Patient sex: M
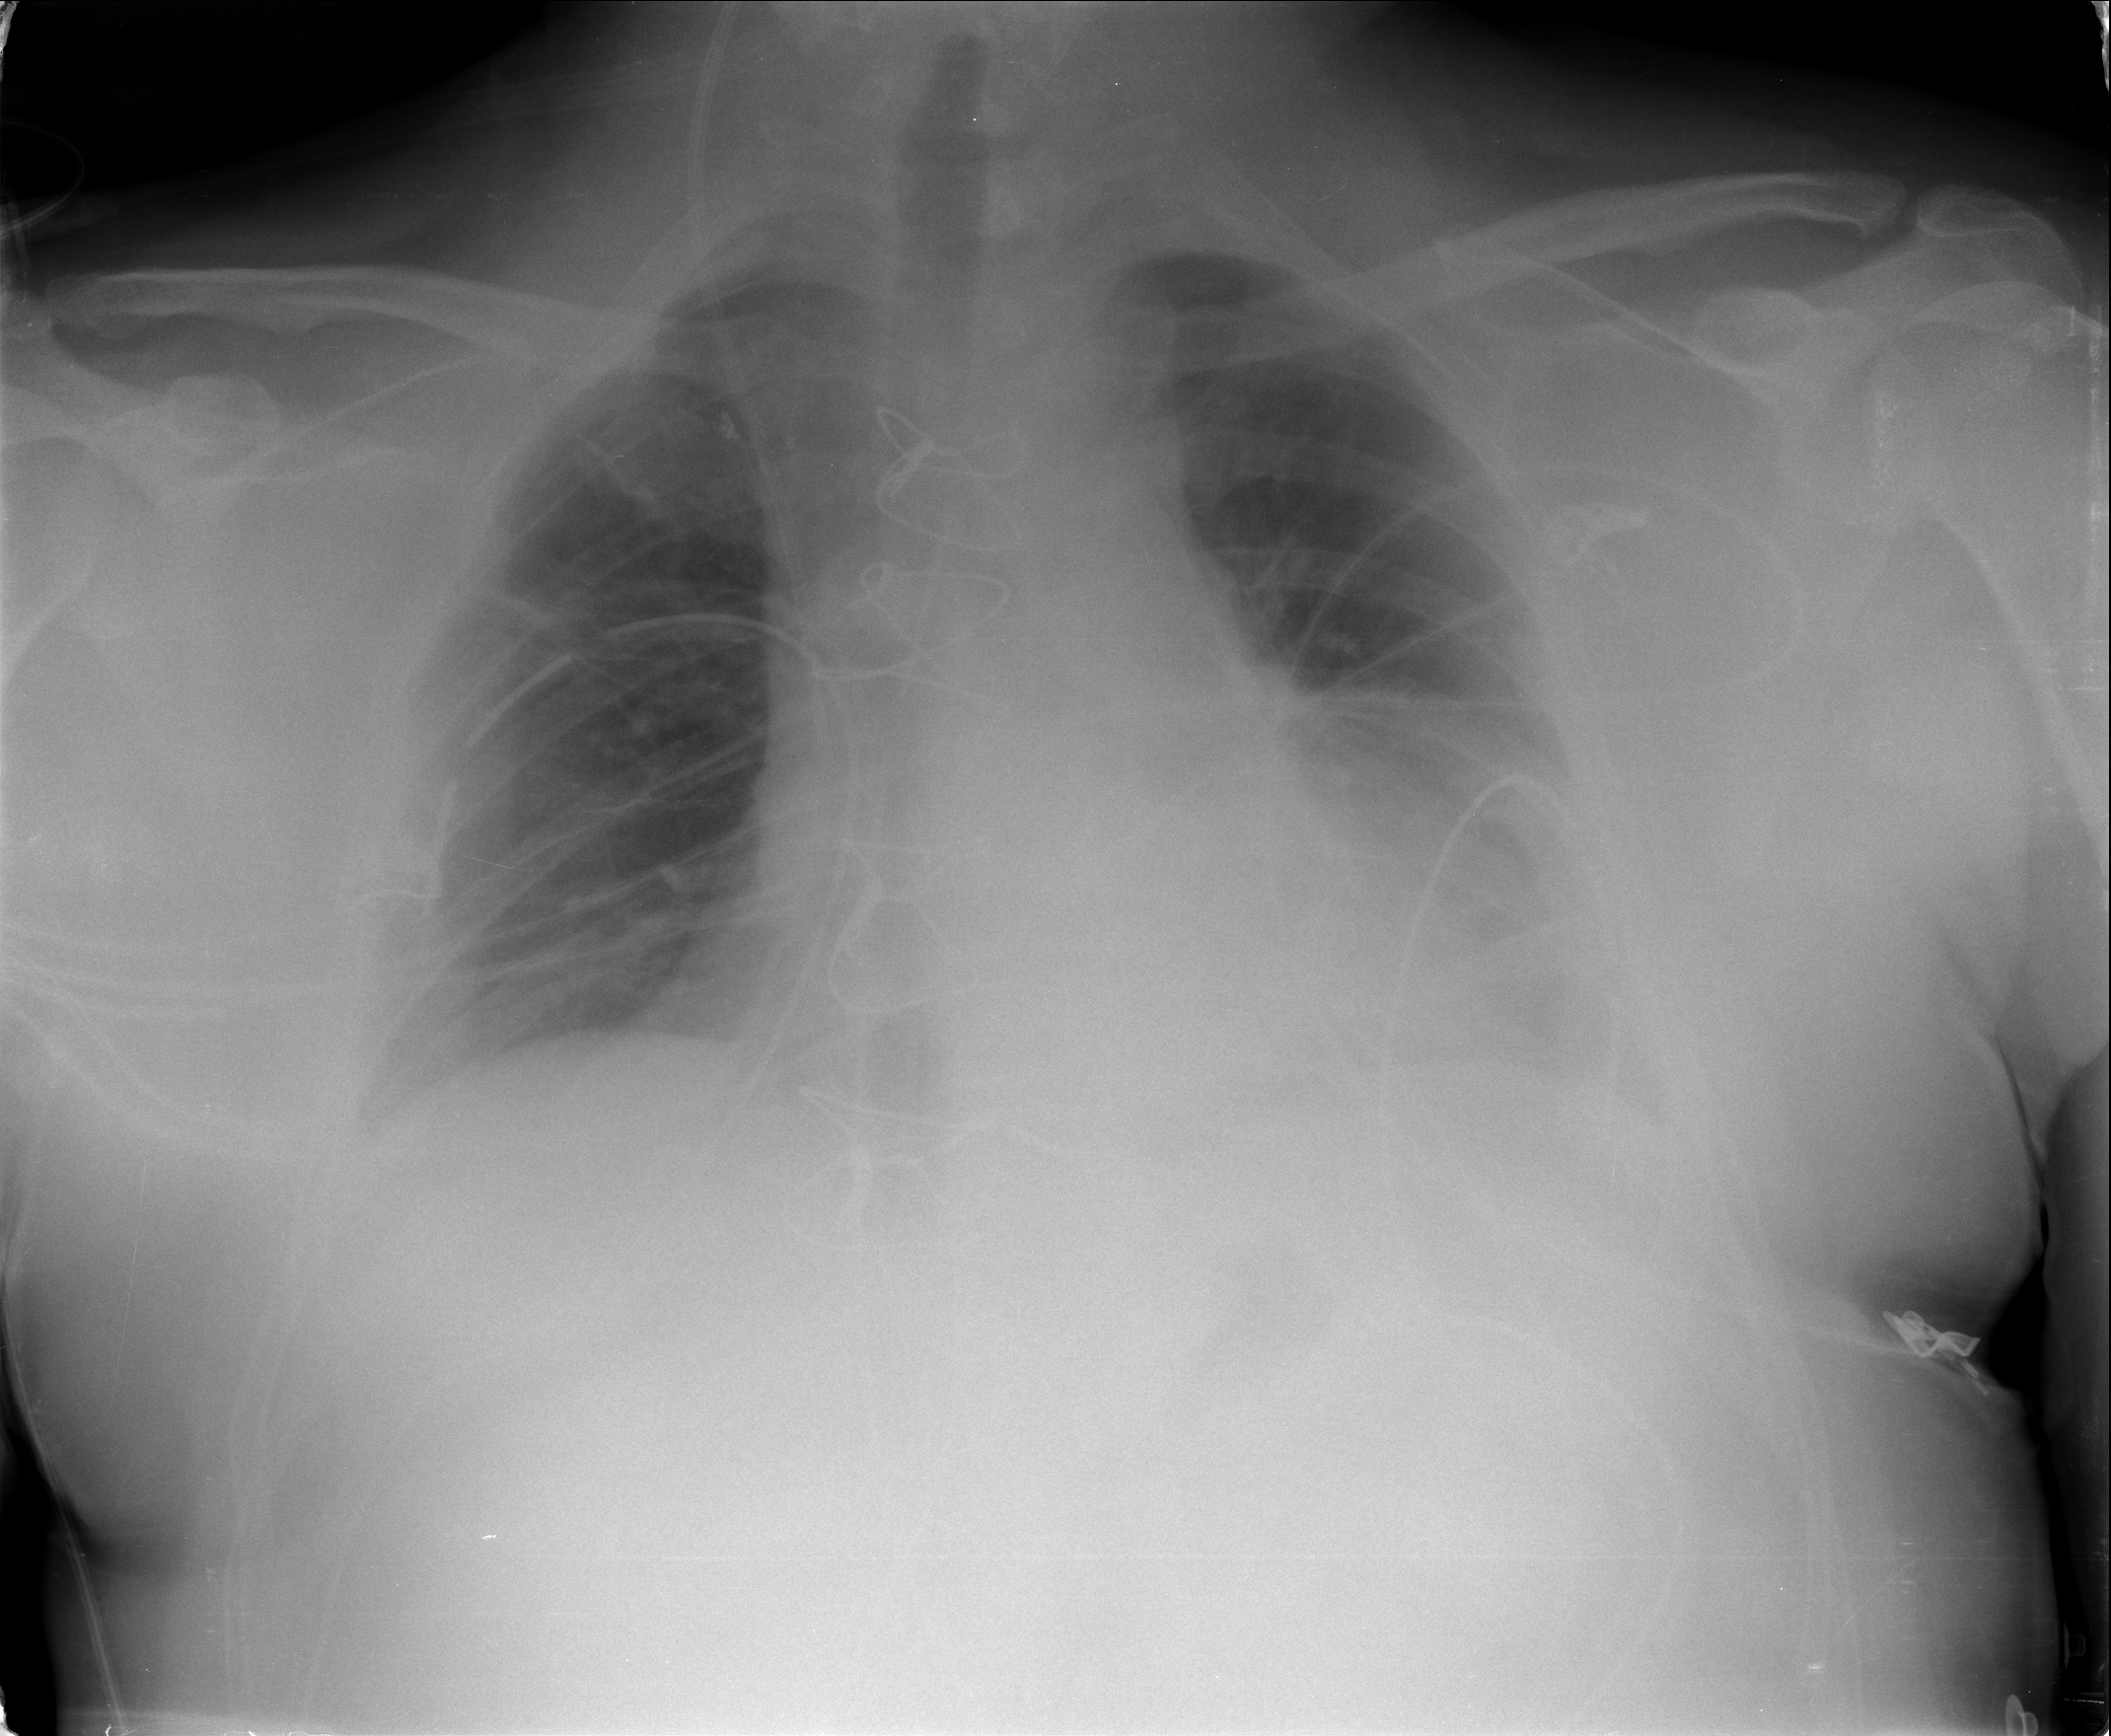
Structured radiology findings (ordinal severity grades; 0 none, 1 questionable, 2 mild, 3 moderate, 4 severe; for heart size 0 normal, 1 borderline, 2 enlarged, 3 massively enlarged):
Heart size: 2
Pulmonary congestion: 0
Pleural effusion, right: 0
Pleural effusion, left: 2
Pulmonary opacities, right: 0
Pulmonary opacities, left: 0
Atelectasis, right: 1
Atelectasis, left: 2